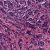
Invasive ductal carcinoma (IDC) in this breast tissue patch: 1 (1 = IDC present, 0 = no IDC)